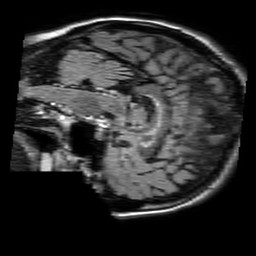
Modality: FLAIR
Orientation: sagittal
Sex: female
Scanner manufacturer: philips
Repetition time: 11 s
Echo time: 0.125 s